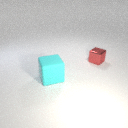
small red metal cube behind large cyan rubber cube